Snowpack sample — Snodgrass Mountain, Crested Butte, Colorado (2/4/25, 12:06 PM MST)
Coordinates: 38.923, -106.968
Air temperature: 35 °F
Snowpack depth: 80 cm
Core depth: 50 cm
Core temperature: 30.2 °F
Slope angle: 14°, slope face: 78°
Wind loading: low
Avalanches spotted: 0
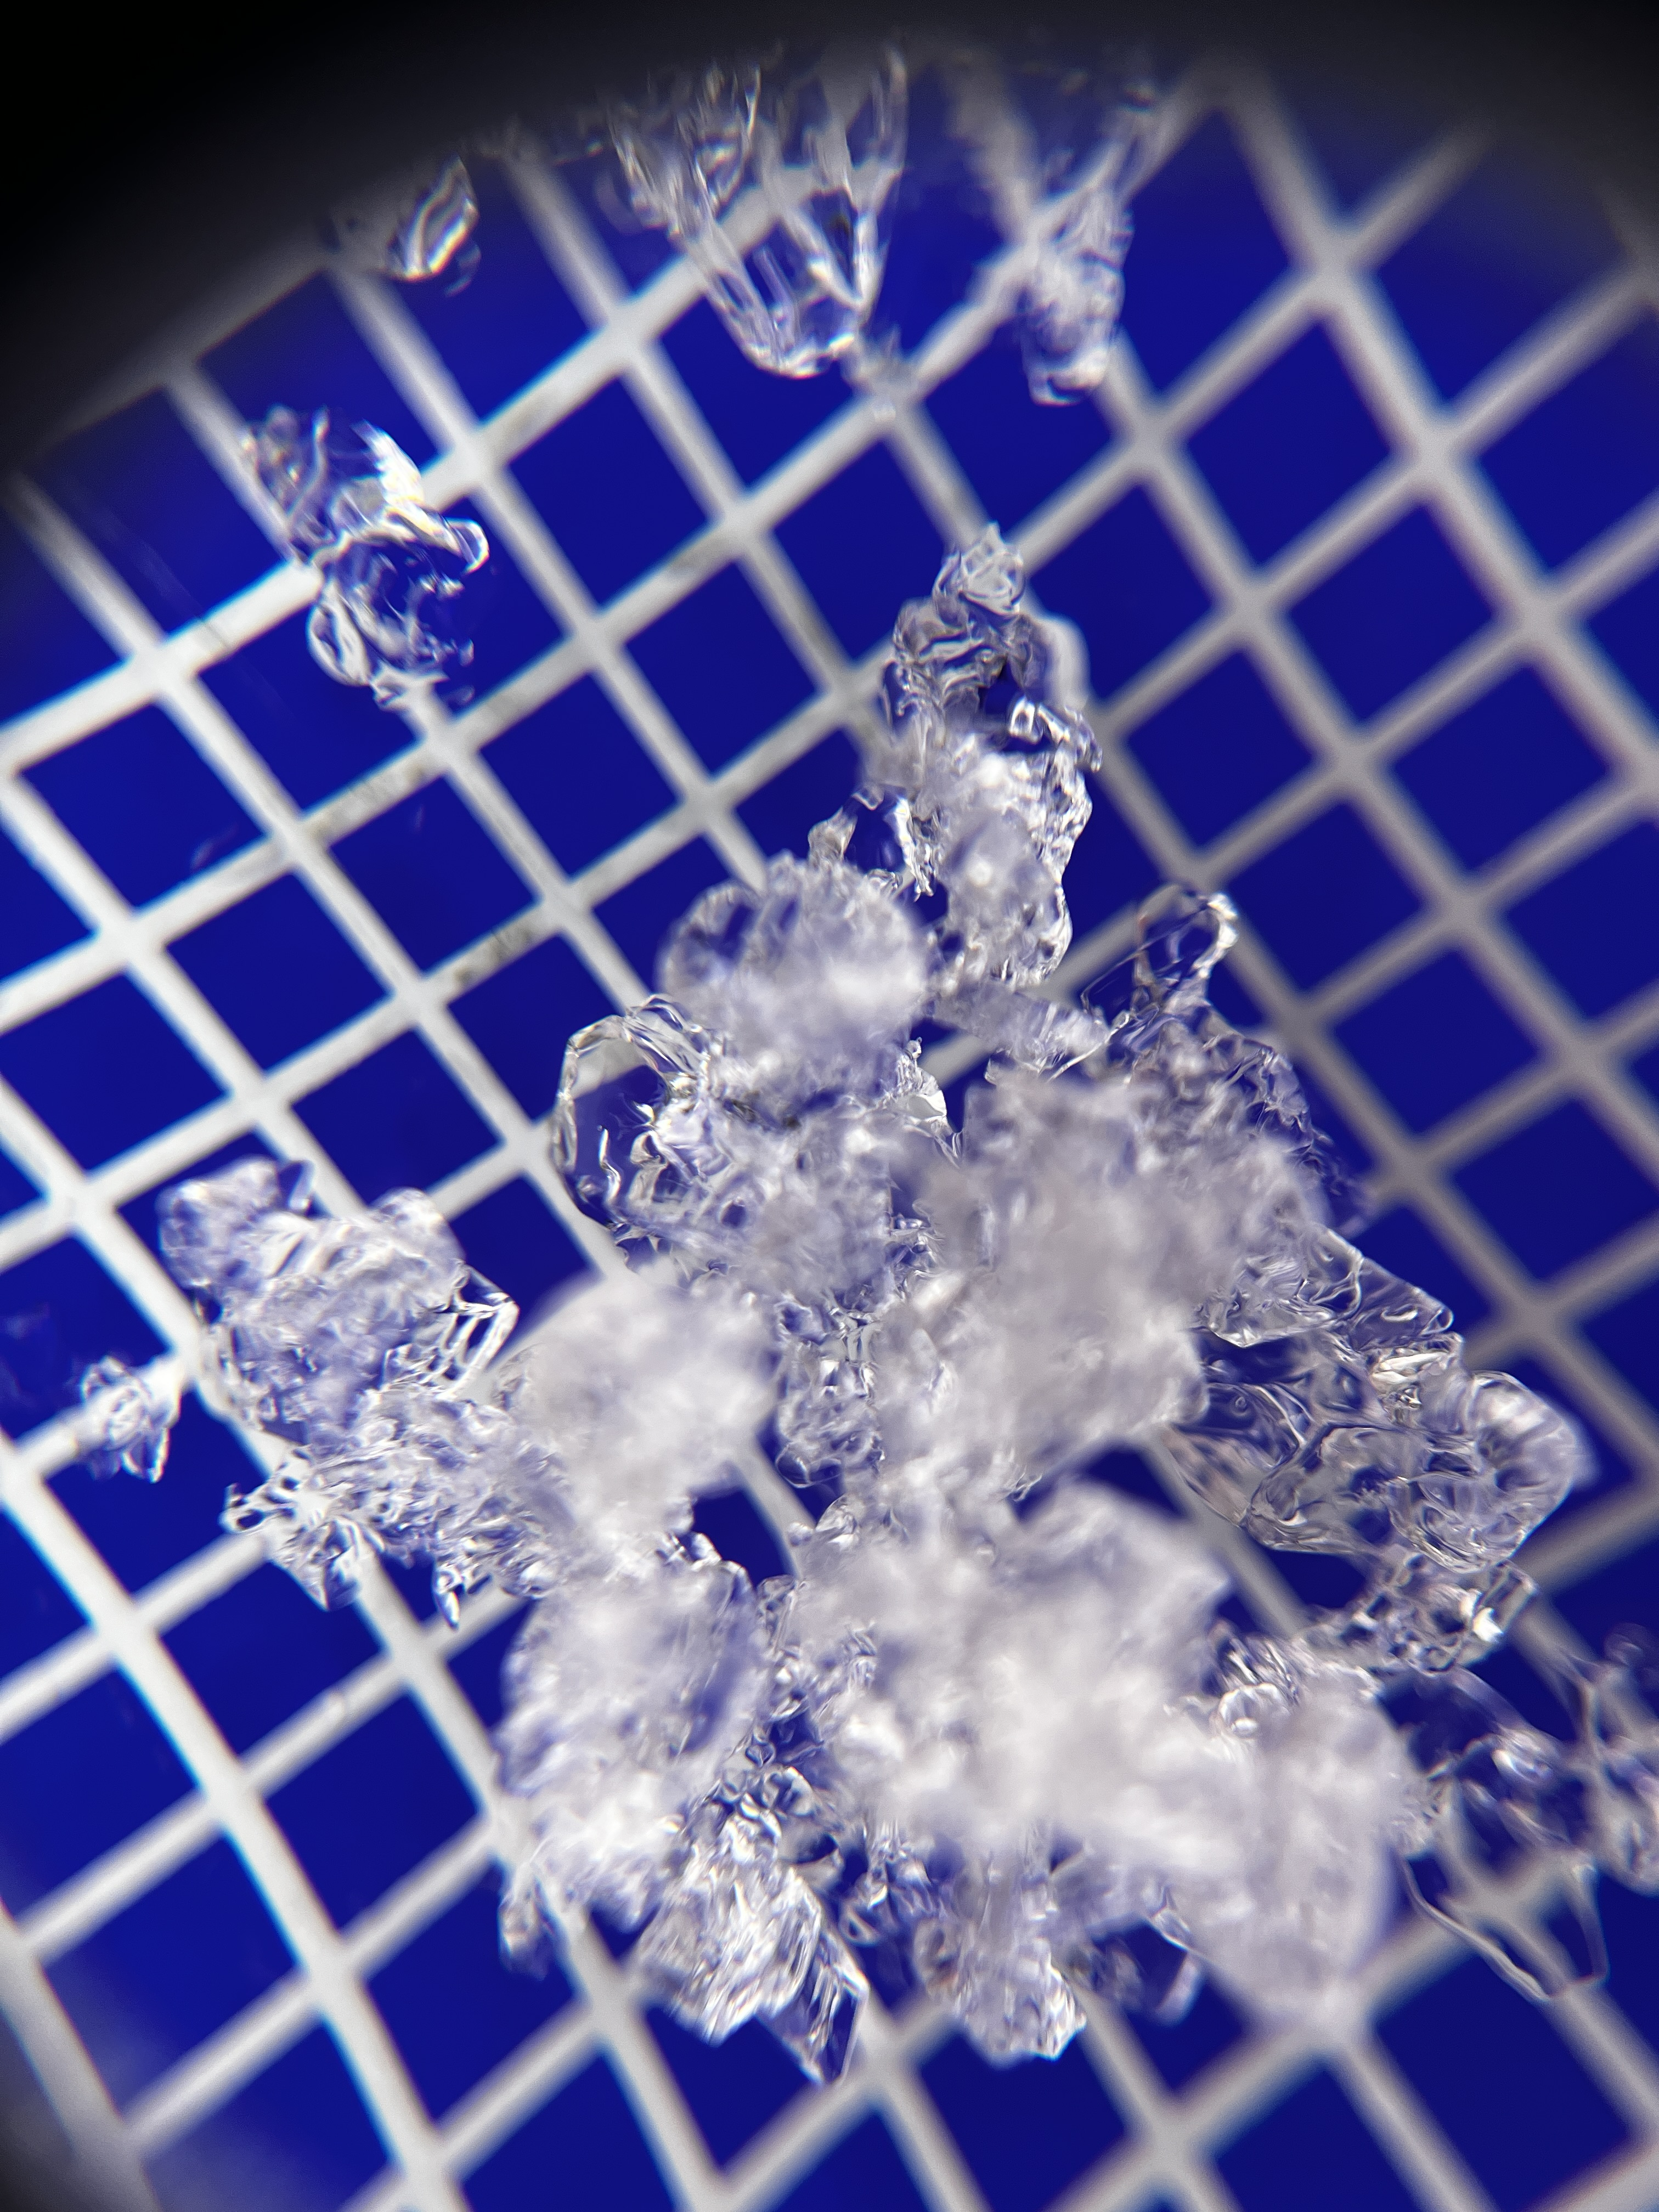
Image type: magnified_profile
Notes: No avalanches nearby, unusually warm weather for the last month reported by residents, Collected 25 yards from treeline